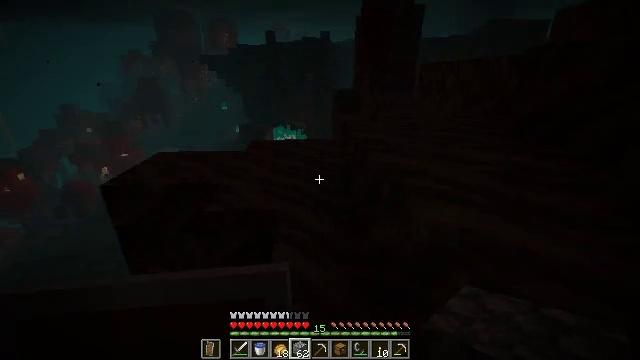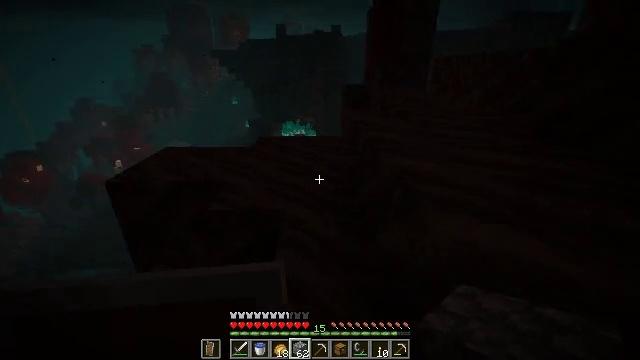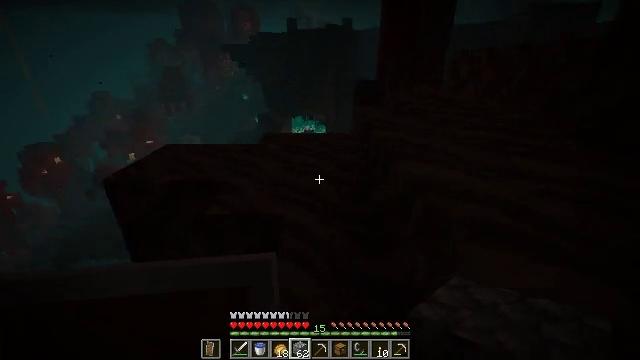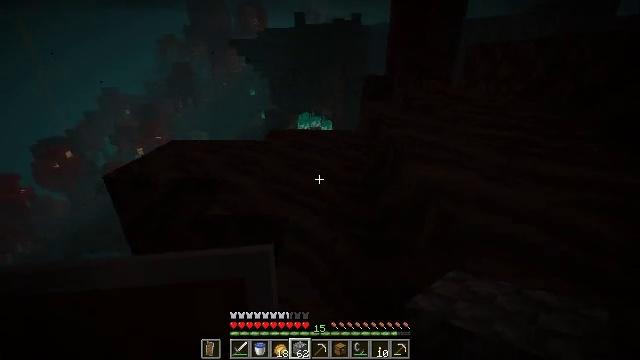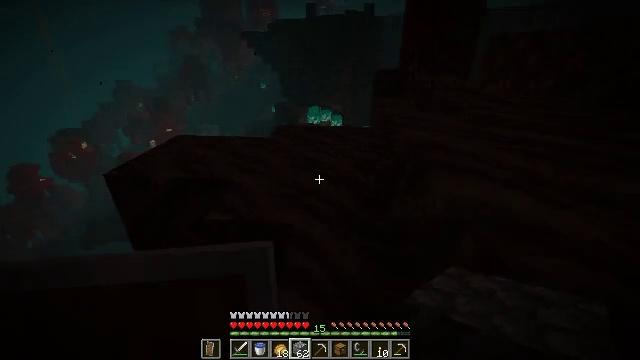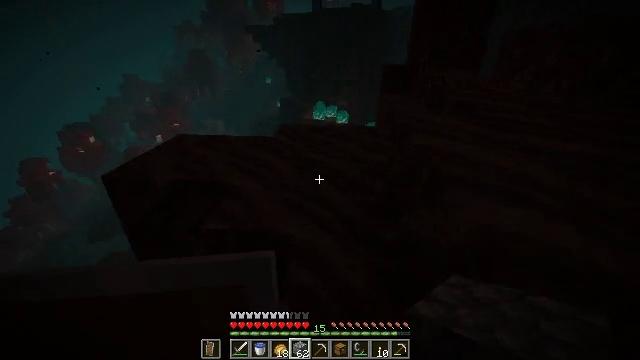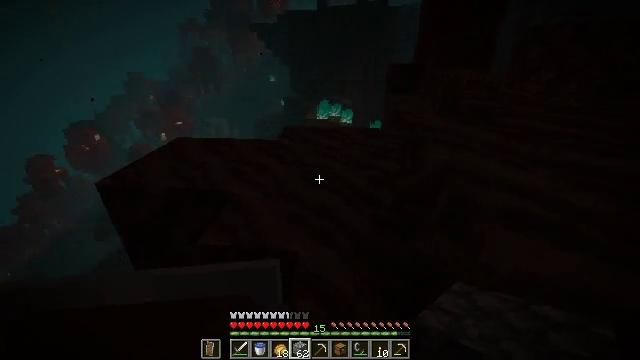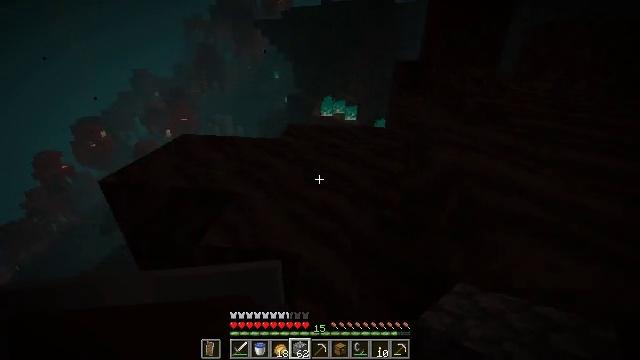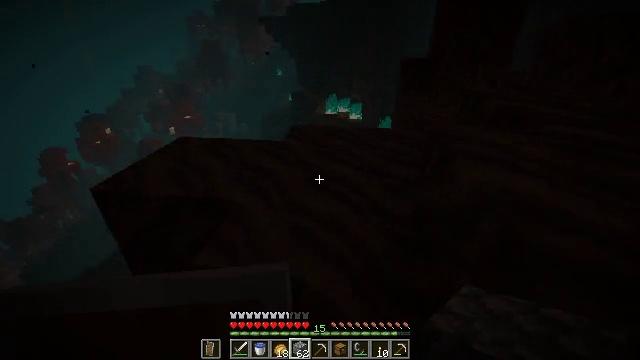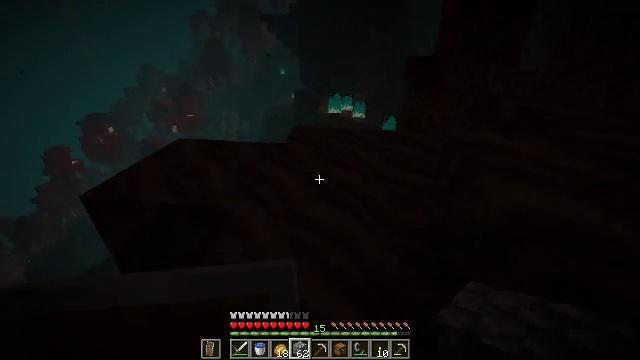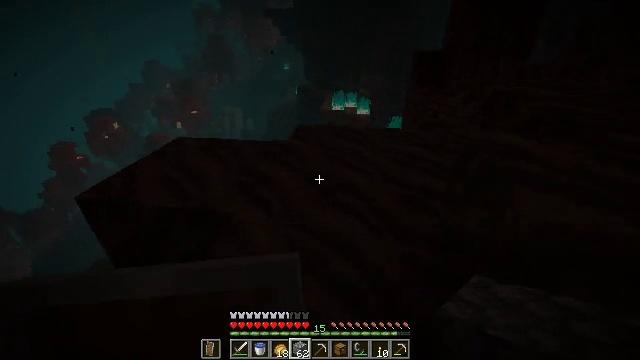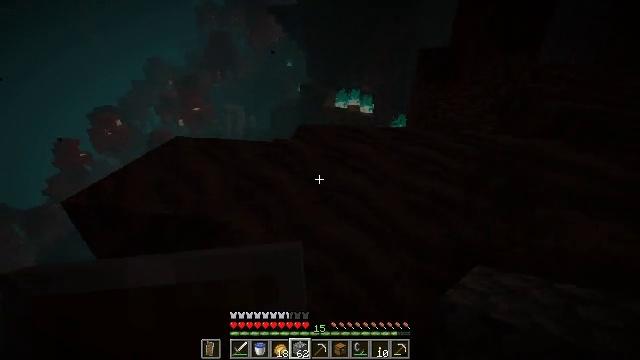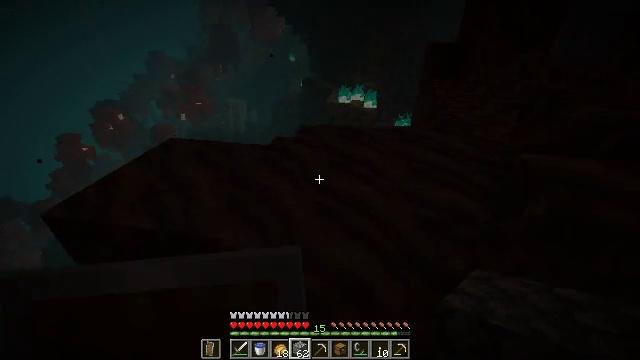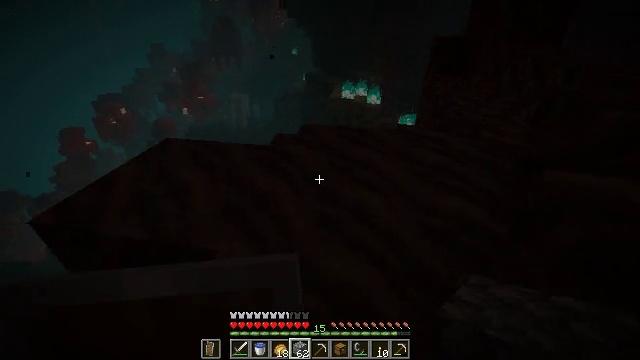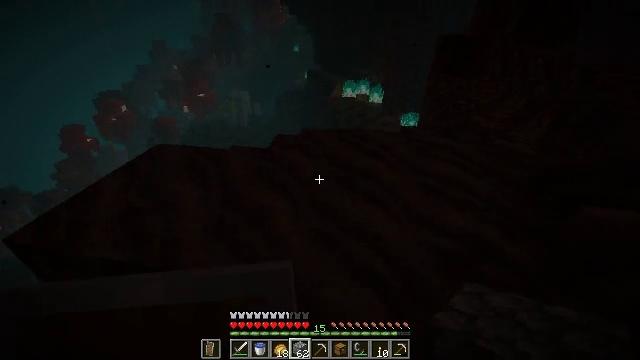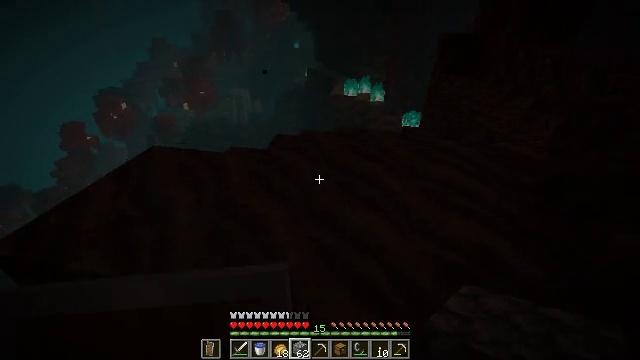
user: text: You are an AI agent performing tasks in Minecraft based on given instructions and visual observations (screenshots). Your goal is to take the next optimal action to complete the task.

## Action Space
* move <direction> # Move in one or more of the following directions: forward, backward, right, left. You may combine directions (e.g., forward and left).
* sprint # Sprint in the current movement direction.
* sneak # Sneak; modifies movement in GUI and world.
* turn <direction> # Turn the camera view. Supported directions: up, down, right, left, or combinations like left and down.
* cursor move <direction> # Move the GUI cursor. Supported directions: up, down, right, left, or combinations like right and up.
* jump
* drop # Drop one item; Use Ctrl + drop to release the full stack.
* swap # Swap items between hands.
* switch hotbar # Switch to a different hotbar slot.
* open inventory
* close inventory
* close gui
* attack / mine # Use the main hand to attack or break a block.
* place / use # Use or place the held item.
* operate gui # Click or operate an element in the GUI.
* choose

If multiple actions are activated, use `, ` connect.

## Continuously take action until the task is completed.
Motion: motion action
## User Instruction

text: Mine the block under the soul fire.
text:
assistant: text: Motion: move forward, turn left and down
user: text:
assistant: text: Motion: move forward, turn left and down
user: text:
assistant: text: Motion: move forward, turn left
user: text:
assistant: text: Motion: move forward, turn left and down
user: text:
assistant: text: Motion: move forward, turn left
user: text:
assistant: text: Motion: move forward
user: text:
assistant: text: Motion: move forward
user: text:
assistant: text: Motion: move forward
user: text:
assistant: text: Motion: move forward
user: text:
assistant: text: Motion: move forward
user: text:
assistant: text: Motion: move forward
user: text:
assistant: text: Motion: move forward
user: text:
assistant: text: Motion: move forward, turn down
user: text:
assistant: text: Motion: move forward
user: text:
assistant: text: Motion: move forward
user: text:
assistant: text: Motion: move forward and move left
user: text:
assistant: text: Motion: move forward and move left
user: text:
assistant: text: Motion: move forward and move left
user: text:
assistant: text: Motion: move forward and move left
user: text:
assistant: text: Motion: move forward and move left
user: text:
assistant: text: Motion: move forward and move left
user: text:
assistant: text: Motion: move forward and move left
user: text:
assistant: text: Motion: move forward and move left, turn down
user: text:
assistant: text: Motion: move forward and move left
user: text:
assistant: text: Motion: move forward and move left
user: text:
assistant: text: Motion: move forward and move left
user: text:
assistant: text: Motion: move forward and move left
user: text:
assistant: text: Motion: move forward
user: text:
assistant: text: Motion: move forward
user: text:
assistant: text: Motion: no_op